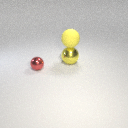
large yellow metal sphere to the right of small red metal sphere